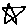
Label: star